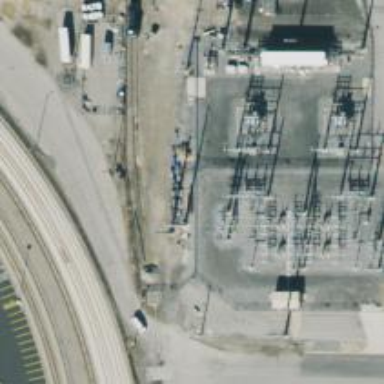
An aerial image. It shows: Industrial substation with power supply facilities.